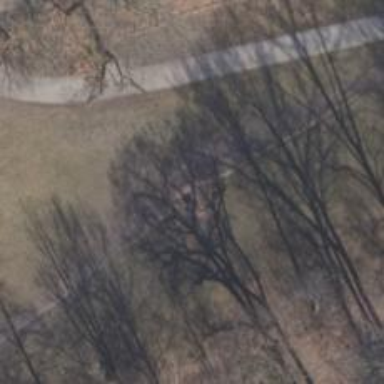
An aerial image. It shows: Ground path.